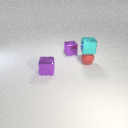
small purple metal cube in front of small red rubber sphere